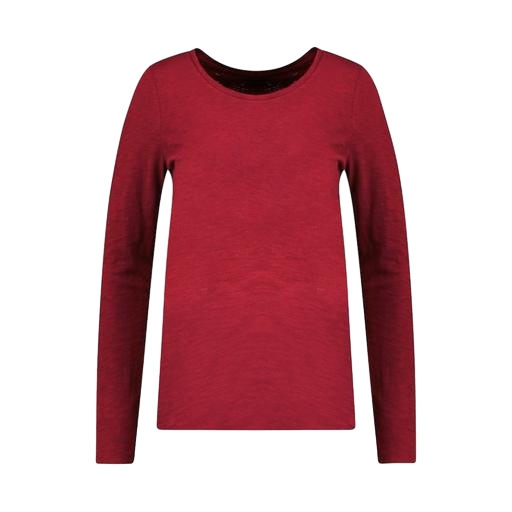
red long-sleeve t-shirt, red t-shirt long sleeves crew neck, longsleeve t-shirt, white background